Interaction volume radius: 5 \u00c5
Interaction volume height: 30 \u00c5
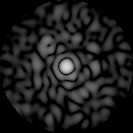
Disorder parameter: 0.8285